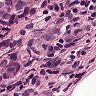
Metastatic tissue present: yes